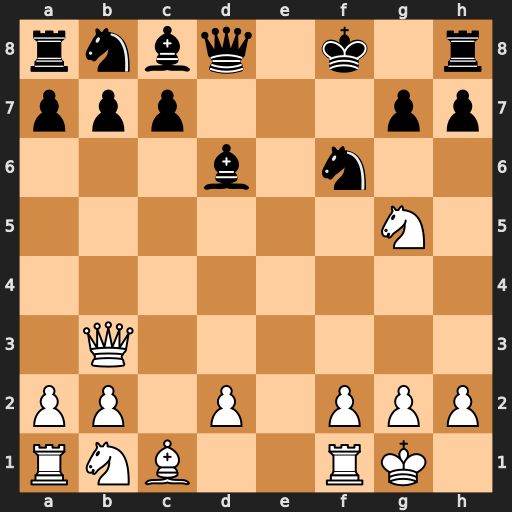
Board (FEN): rnbq1k1r/ppp3pp/3b1n2/6N1/8/1Q6/PP1P1PPP/RNB2RK1
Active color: w
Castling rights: -
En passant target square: -
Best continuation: Qf7#